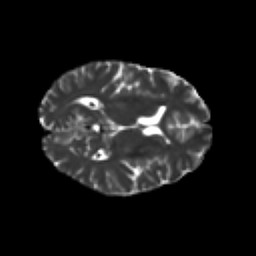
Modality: T2w
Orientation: axial
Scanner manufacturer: ge
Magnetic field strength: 3 T
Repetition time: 17 s
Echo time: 0.0855 s